Question: Overview: I am making a concept site for events and because events can tour around a country and the world, I wanted to make it easy for the people who are adding the events, because we already have a list of venues, and new venues are being added each day we have set up our database ER with the following tables
country
state
suburb
The state table links back to the country table using the id of the country, while the suburb table links back to the state.
Now while this is all good and fine, I think I have found an issue, it more about how do I get the php code to know that that country to search for all the venues that are in that country, if I have not store the country or state id in the venue. I have only store the suburb.
I wanted to have less columns in my database, but I am not thinking why not put those two in, this was we will be able to find the venues, which in return will find the events linked to that venue.
I do wonder if their is a better way to do this, and any feedback would be helpful.
venues table only links to suburb, and suburb links to state and state links to country.
Here is a copy of part of my ER diagram

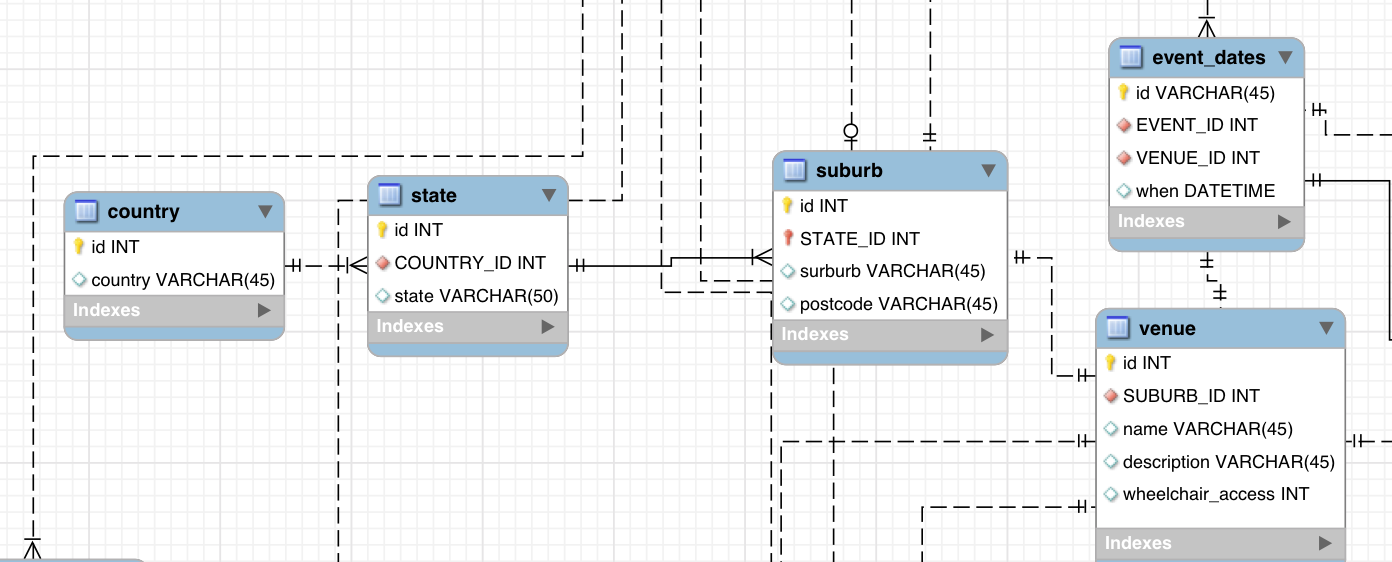
Answer: 4 Tables: Country, State, Suburb, Venue
- - -
Solution 1: The really bad SQL (don't do this, but kinda fun to think out)
'''
SELECT * FROM venues WHERE suburb_id IN (
SELECT suburb_id FROM suburb WHERE state_id IN (
SELECT state_id FROM state WHERE country_id IN (
SELECT country_id FROM country WHERE name = ?
)
)
)
'''
Solution 2: Create a lookup table like this for venue to location storing all the relevant values, and then you can look everything up via that lookup table
'''
VENUE_LOCATION
id (INTEGER), PK, AUTO INCREMENT
venue_id (INTEGER), FK to venue id
suburb_id (INTEGER), FK to suburb id
state_id (INTEGER), FK to state id
country_id (INTEGER), FK to country id
'''
Only thing to watch out for is that someone might give you invalid values during insertion or modification of the record, so what you can do is make this table READ, INSERT and DELETE only, and to enforce the integrity from the application layer.
So, make your code only take in the inputs of VENUE and SUBURB, and your back end code can determine the state and country ids from internal lookups VS user input.
Then your query to retrieve all the venues by country would be:
'''
SELECT * FROM venues WHERE venue_id IN (
SELECT venue_id
FROM venue_location INNER JOIN country
ON country.id = venue_location.country_id
WHERE country.name = ?
)
'''